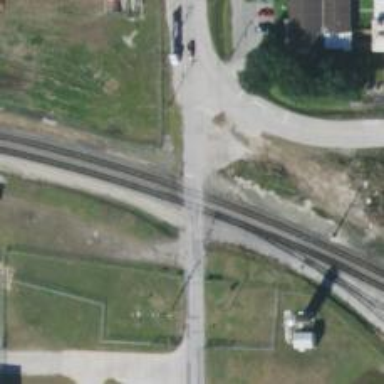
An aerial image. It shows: Railway level crossing.